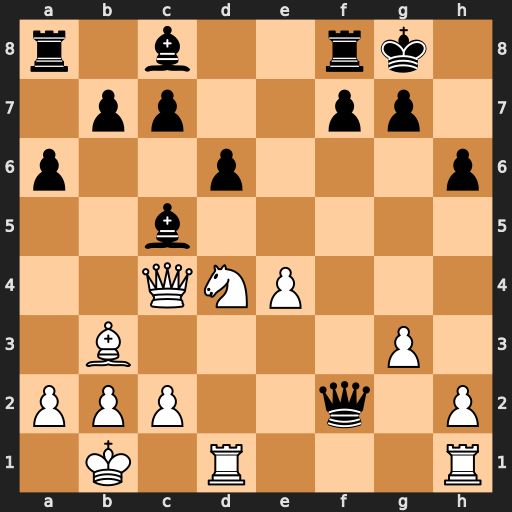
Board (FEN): r1b2rk1/1pp2pp1/p2p3p/2b5/2QNP3/1B4P1/PPP2q1P/1K1R3R
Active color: w
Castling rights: -
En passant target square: -
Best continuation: Rhf1 Qxd4 Rxd4